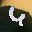
Label: 4